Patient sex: M
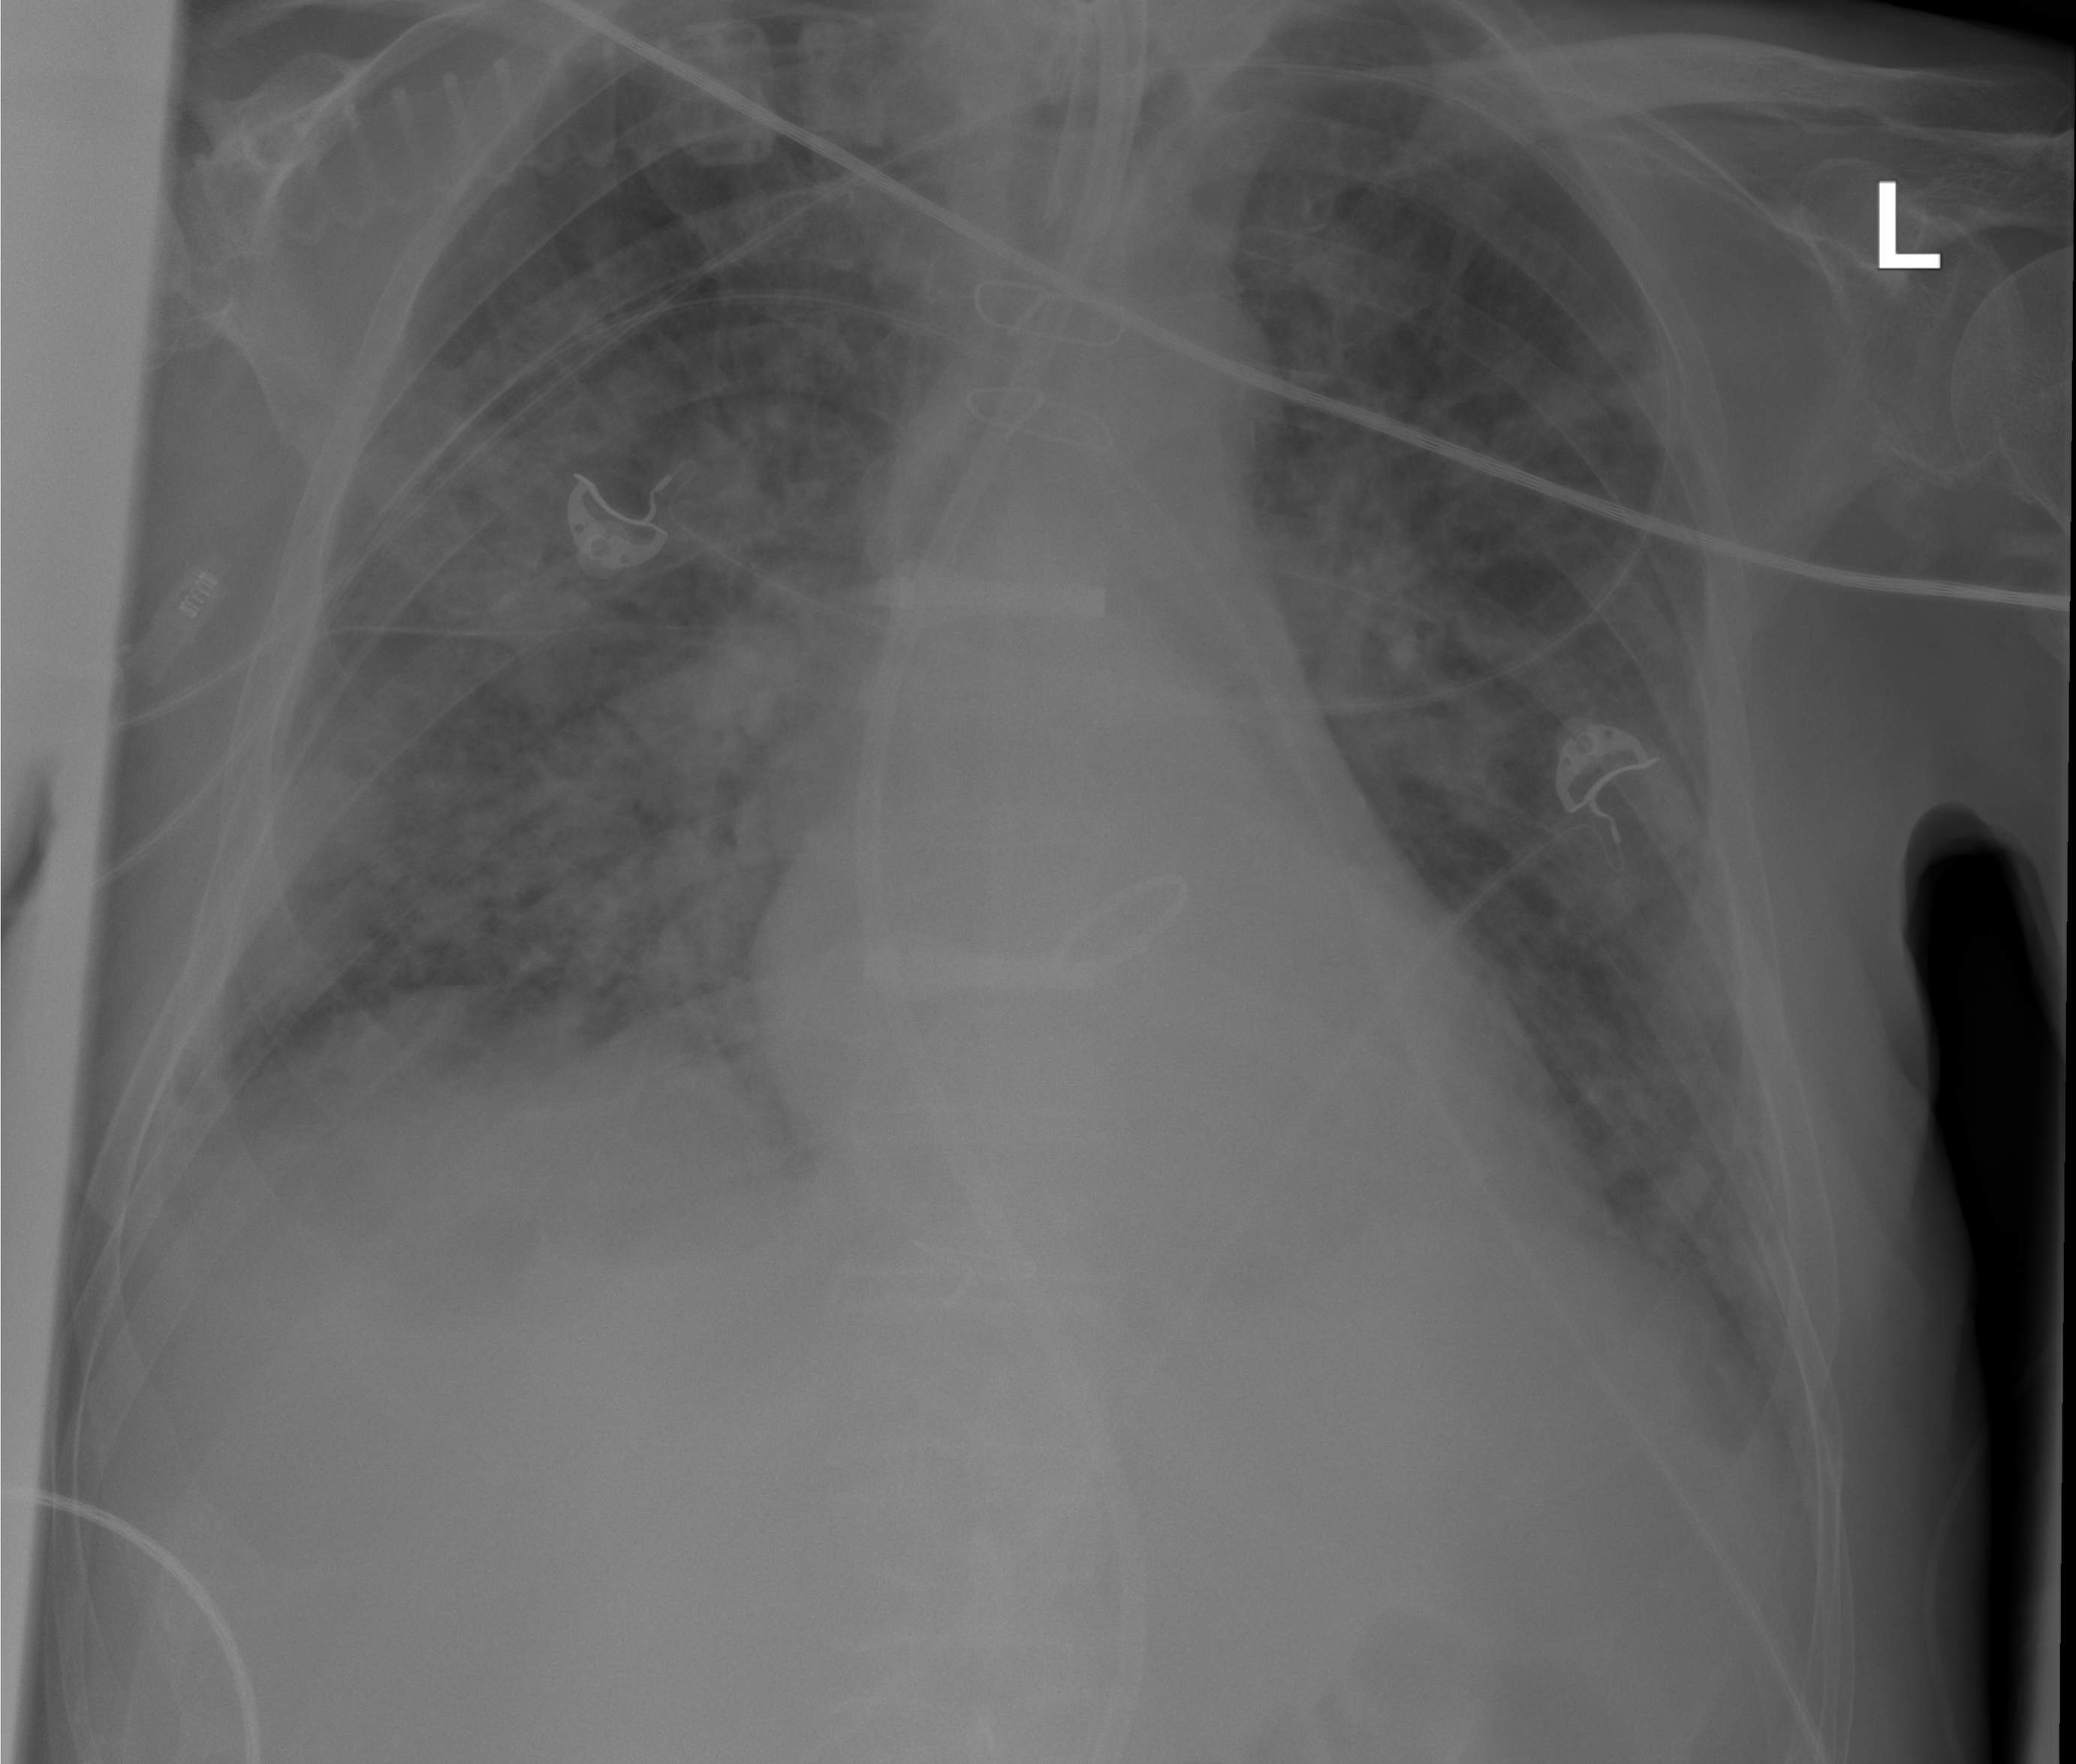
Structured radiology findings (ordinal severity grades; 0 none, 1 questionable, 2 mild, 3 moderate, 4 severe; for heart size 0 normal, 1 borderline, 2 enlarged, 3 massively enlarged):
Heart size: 0
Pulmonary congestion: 2
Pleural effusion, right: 2
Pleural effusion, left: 2
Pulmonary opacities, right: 3
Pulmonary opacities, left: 2
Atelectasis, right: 0
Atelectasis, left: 0